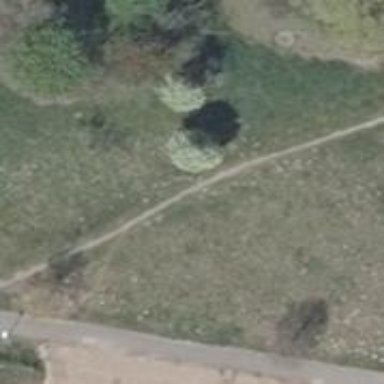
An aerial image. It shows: Dirt path.